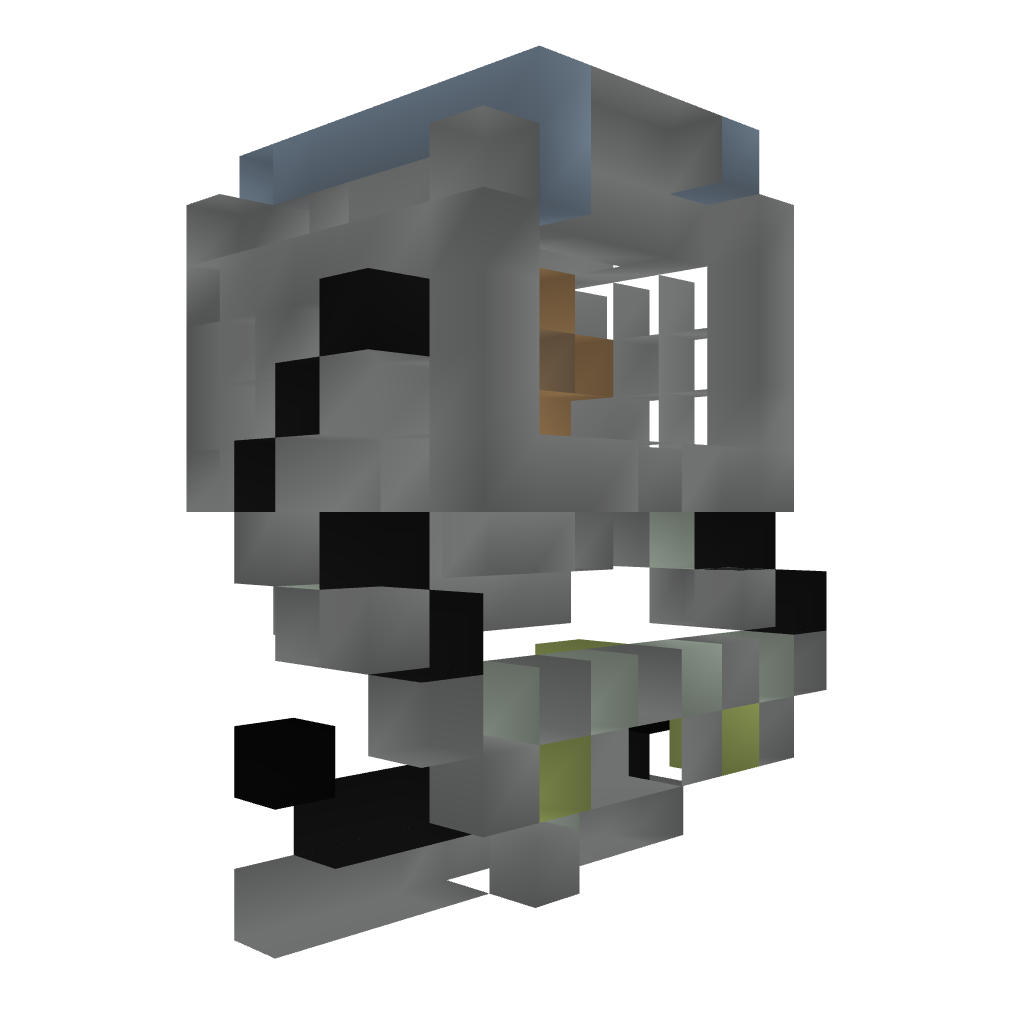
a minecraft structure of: improved  redstone door